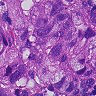
Metastatic tissue present: yes